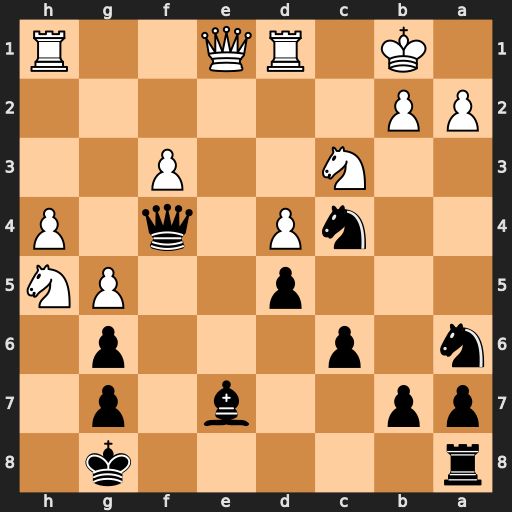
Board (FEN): r5k1/pp2b1p1/n1p3p1/3p2PN/2nP1q1P/2N2P2/PP6/1K1RQ2R
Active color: b
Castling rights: -
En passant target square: -
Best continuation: Qf5+ Ka1 Nb4